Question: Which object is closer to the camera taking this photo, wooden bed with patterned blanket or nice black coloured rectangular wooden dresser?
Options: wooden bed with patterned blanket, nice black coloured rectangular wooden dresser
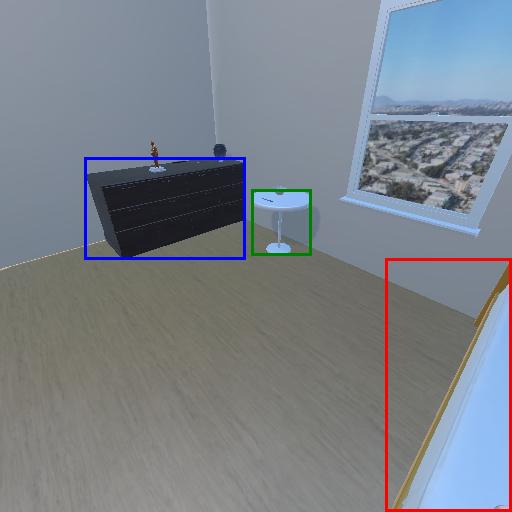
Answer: wooden bed with patterned blanket